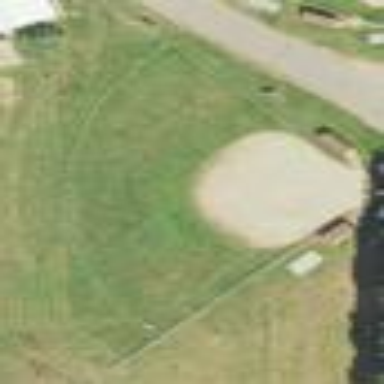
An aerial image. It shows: Baseball pitch for leisure land activities.